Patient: sex F, age 54
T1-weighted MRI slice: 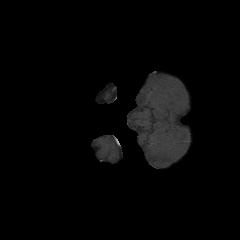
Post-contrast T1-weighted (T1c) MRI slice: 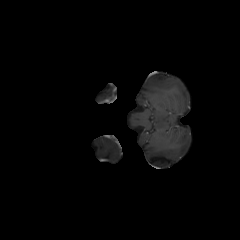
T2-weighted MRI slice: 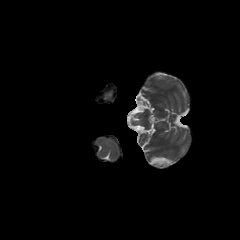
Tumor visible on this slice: no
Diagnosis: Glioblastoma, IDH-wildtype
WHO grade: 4